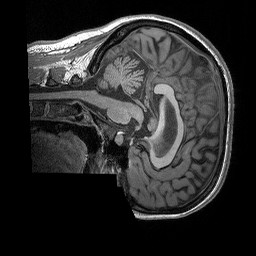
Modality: T1w
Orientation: sagittal
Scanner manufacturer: siemens
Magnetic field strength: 3 T
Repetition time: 2.3 s
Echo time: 0.00298 s